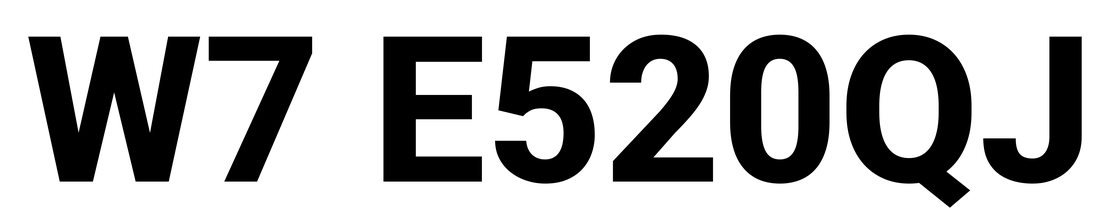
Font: Roboto_ExtraBold